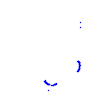
Particle: proton